Question: I have some code that produces this:

Where I want the 3, 4, and 5 JTextFields to be beside
The JLabels, as in 1 and 2.
My Code is an attempt to do so, but the above image is the result.
Can anyone point out the problem in my code?
'''
import javax.swing.JDialog;
import javax.swing.JLabel;
import javax.swing.JTextField;
import java.awt.GridBagConstraints;
import java.awt.GridBagLayout;
public class example{
public static void main(String[] args){
JDialog jd = new JDialog();
jd.setTitle("Example");
GridBagLayout gl = new GridBagLayout();
final JTextField j1 = new JTextField("1");
final JTextField j2 = new JTextField("2");
final JTextField j3 = new JTextField("3");
final JTextField j4 = new JTextField("4");
final JTextField j5 = new JTextField("5");
jd.setLayout(gl);
GridBagConstraints c = new GridBagConstraints();
c.fill = GridBagConstraints.BOTH;
c.weightx = 1.0;
c.weighty = 1.0;
c.gridx = 0;
c.gridy = 0;
jd.add(new JLabel("TextField 1: "), c);
c.gridx = 1;
jd.add(j1,c);
c.gridx = 0;
c.gridy++;
jd.add(new JLabel("TextField 2: "), c);
c.gridx = 1;
c.gridy=1;
jd.add(j2,c);
c.gridx = 0;
c.gridy++;
jd.add(new JLabel("TextField 3: "), c);
c.gridx = 1;
jd.add(j3);
c.gridx = 0;
c.gridy++;
jd.add(new JLabel("TextField 4: "), c);
c.gridx = 1;
jd.add(j4);
c.gridx = 0;
c.gridy++;
jd.add(new JLabel("TextField 5: "), c);
c.gridx = 1;
jd.add(j5);
jd.pack();
jd.setVisible(true);
}
}
'''
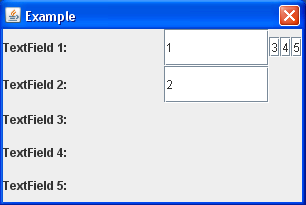
Answer: '''
jd.add(j3); // **** here
c.gridx = 0;
c.gridy++;
jd.add(new JLabel("TextField 4: "), c);
c.gridx = 1;
jd.add(j4); // **** here
c.gridx = 0;
c.gridy++;
jd.add(new JLabel("TextField 5: "), c);
c.gridx = 1;
jd.add(j5); // **** here
'''
You're not using the GridBagConstraints in several of your 'add(...)' method calls. The GridBagLayout won't work if you don't tell it how to place the components, and the solution is as you'd expect, to use the constraints object when adding a component to a GBL-using container.